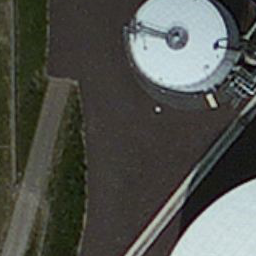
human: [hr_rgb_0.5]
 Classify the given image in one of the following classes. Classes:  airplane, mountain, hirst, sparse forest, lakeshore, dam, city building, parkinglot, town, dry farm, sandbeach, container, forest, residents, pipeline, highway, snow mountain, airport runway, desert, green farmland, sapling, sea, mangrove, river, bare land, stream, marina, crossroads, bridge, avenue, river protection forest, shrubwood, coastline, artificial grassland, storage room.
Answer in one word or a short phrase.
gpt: storage room